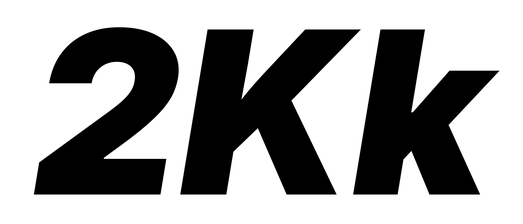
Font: Inter-Italic_Black_Italic